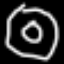
Label: donut